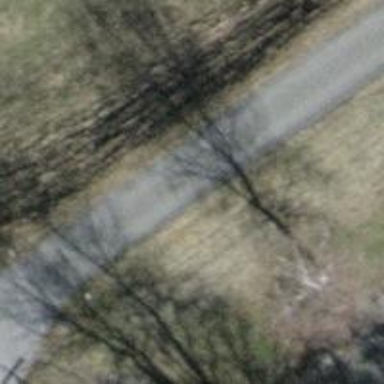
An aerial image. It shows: Asphalt track with grade1 quality.